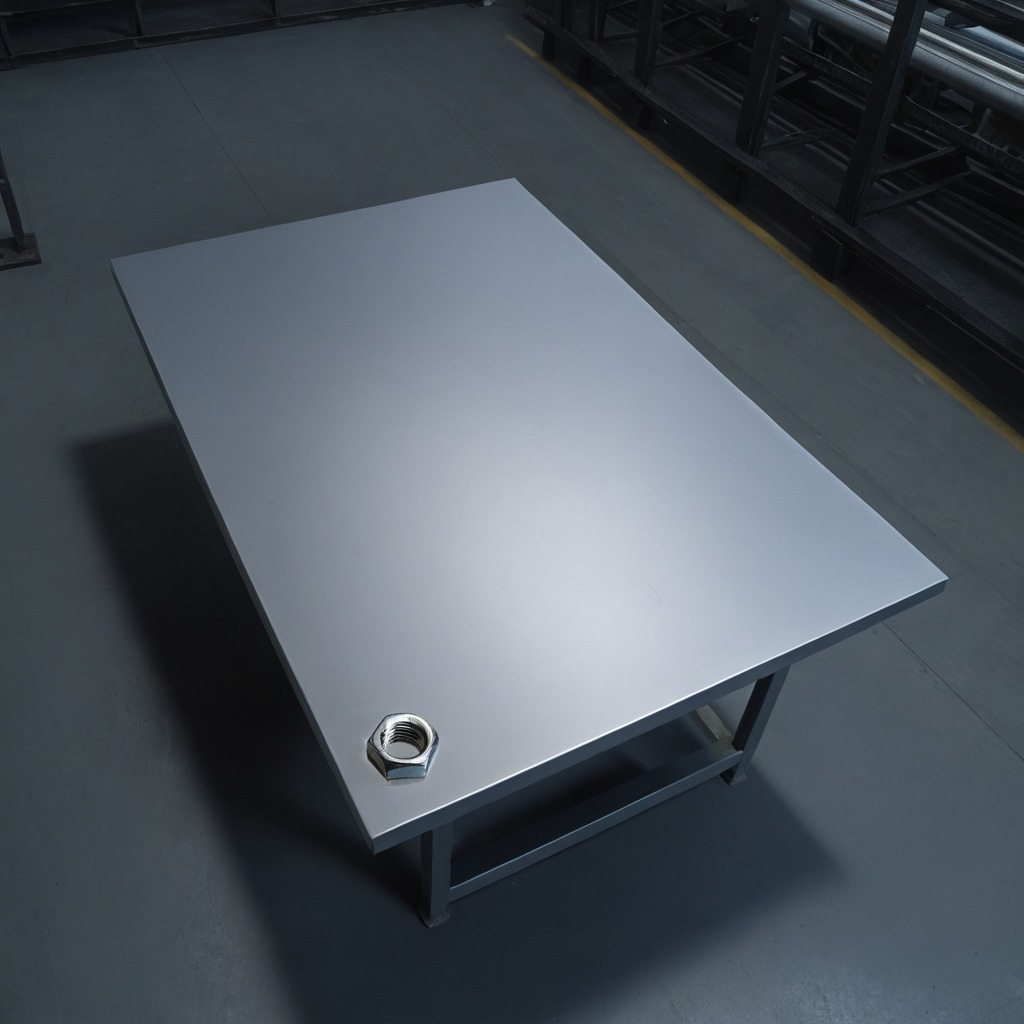
A metal nut is lying on the tabletop.